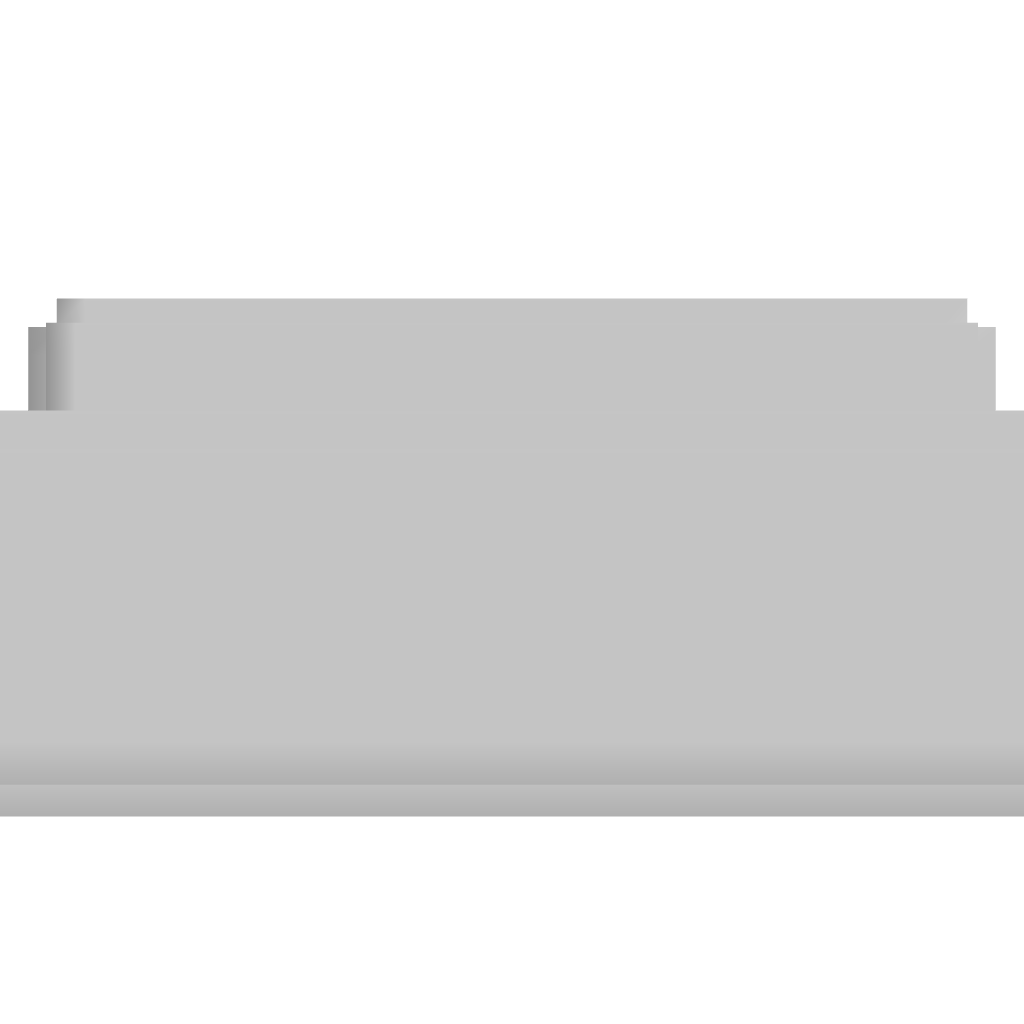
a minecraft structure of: Compact 9-0 Count Down